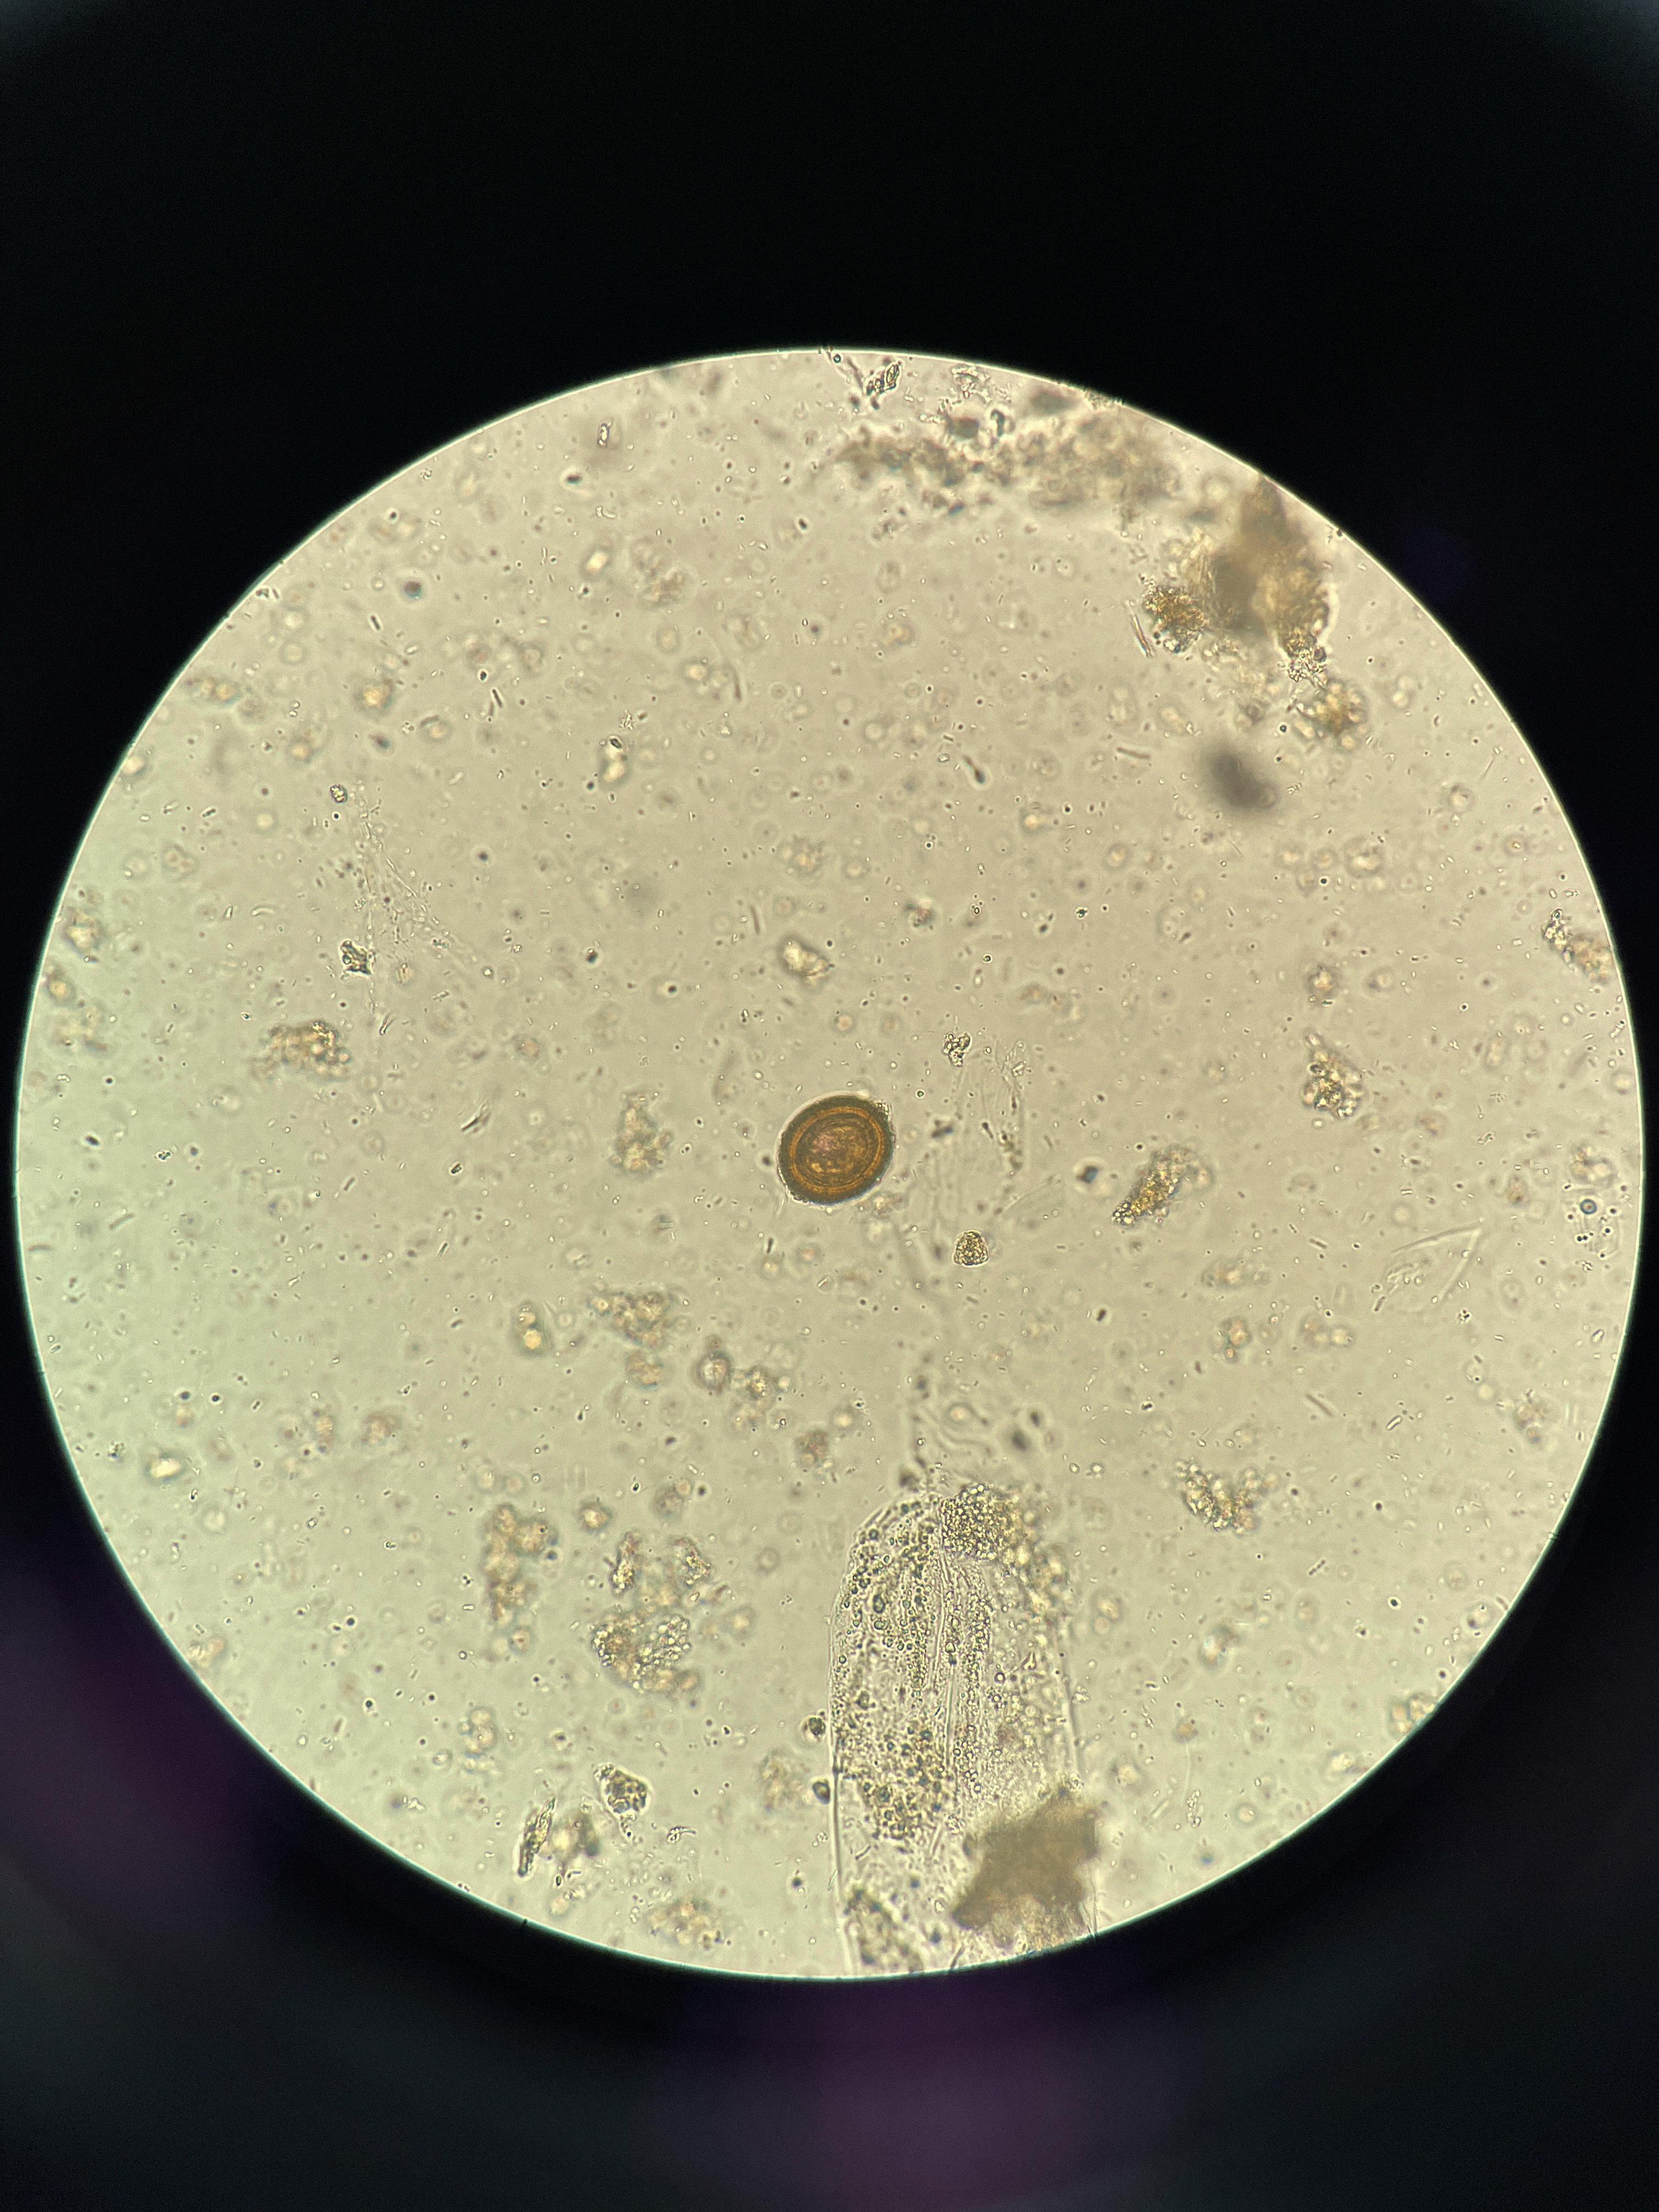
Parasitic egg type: Taenia spp. egg